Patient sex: M
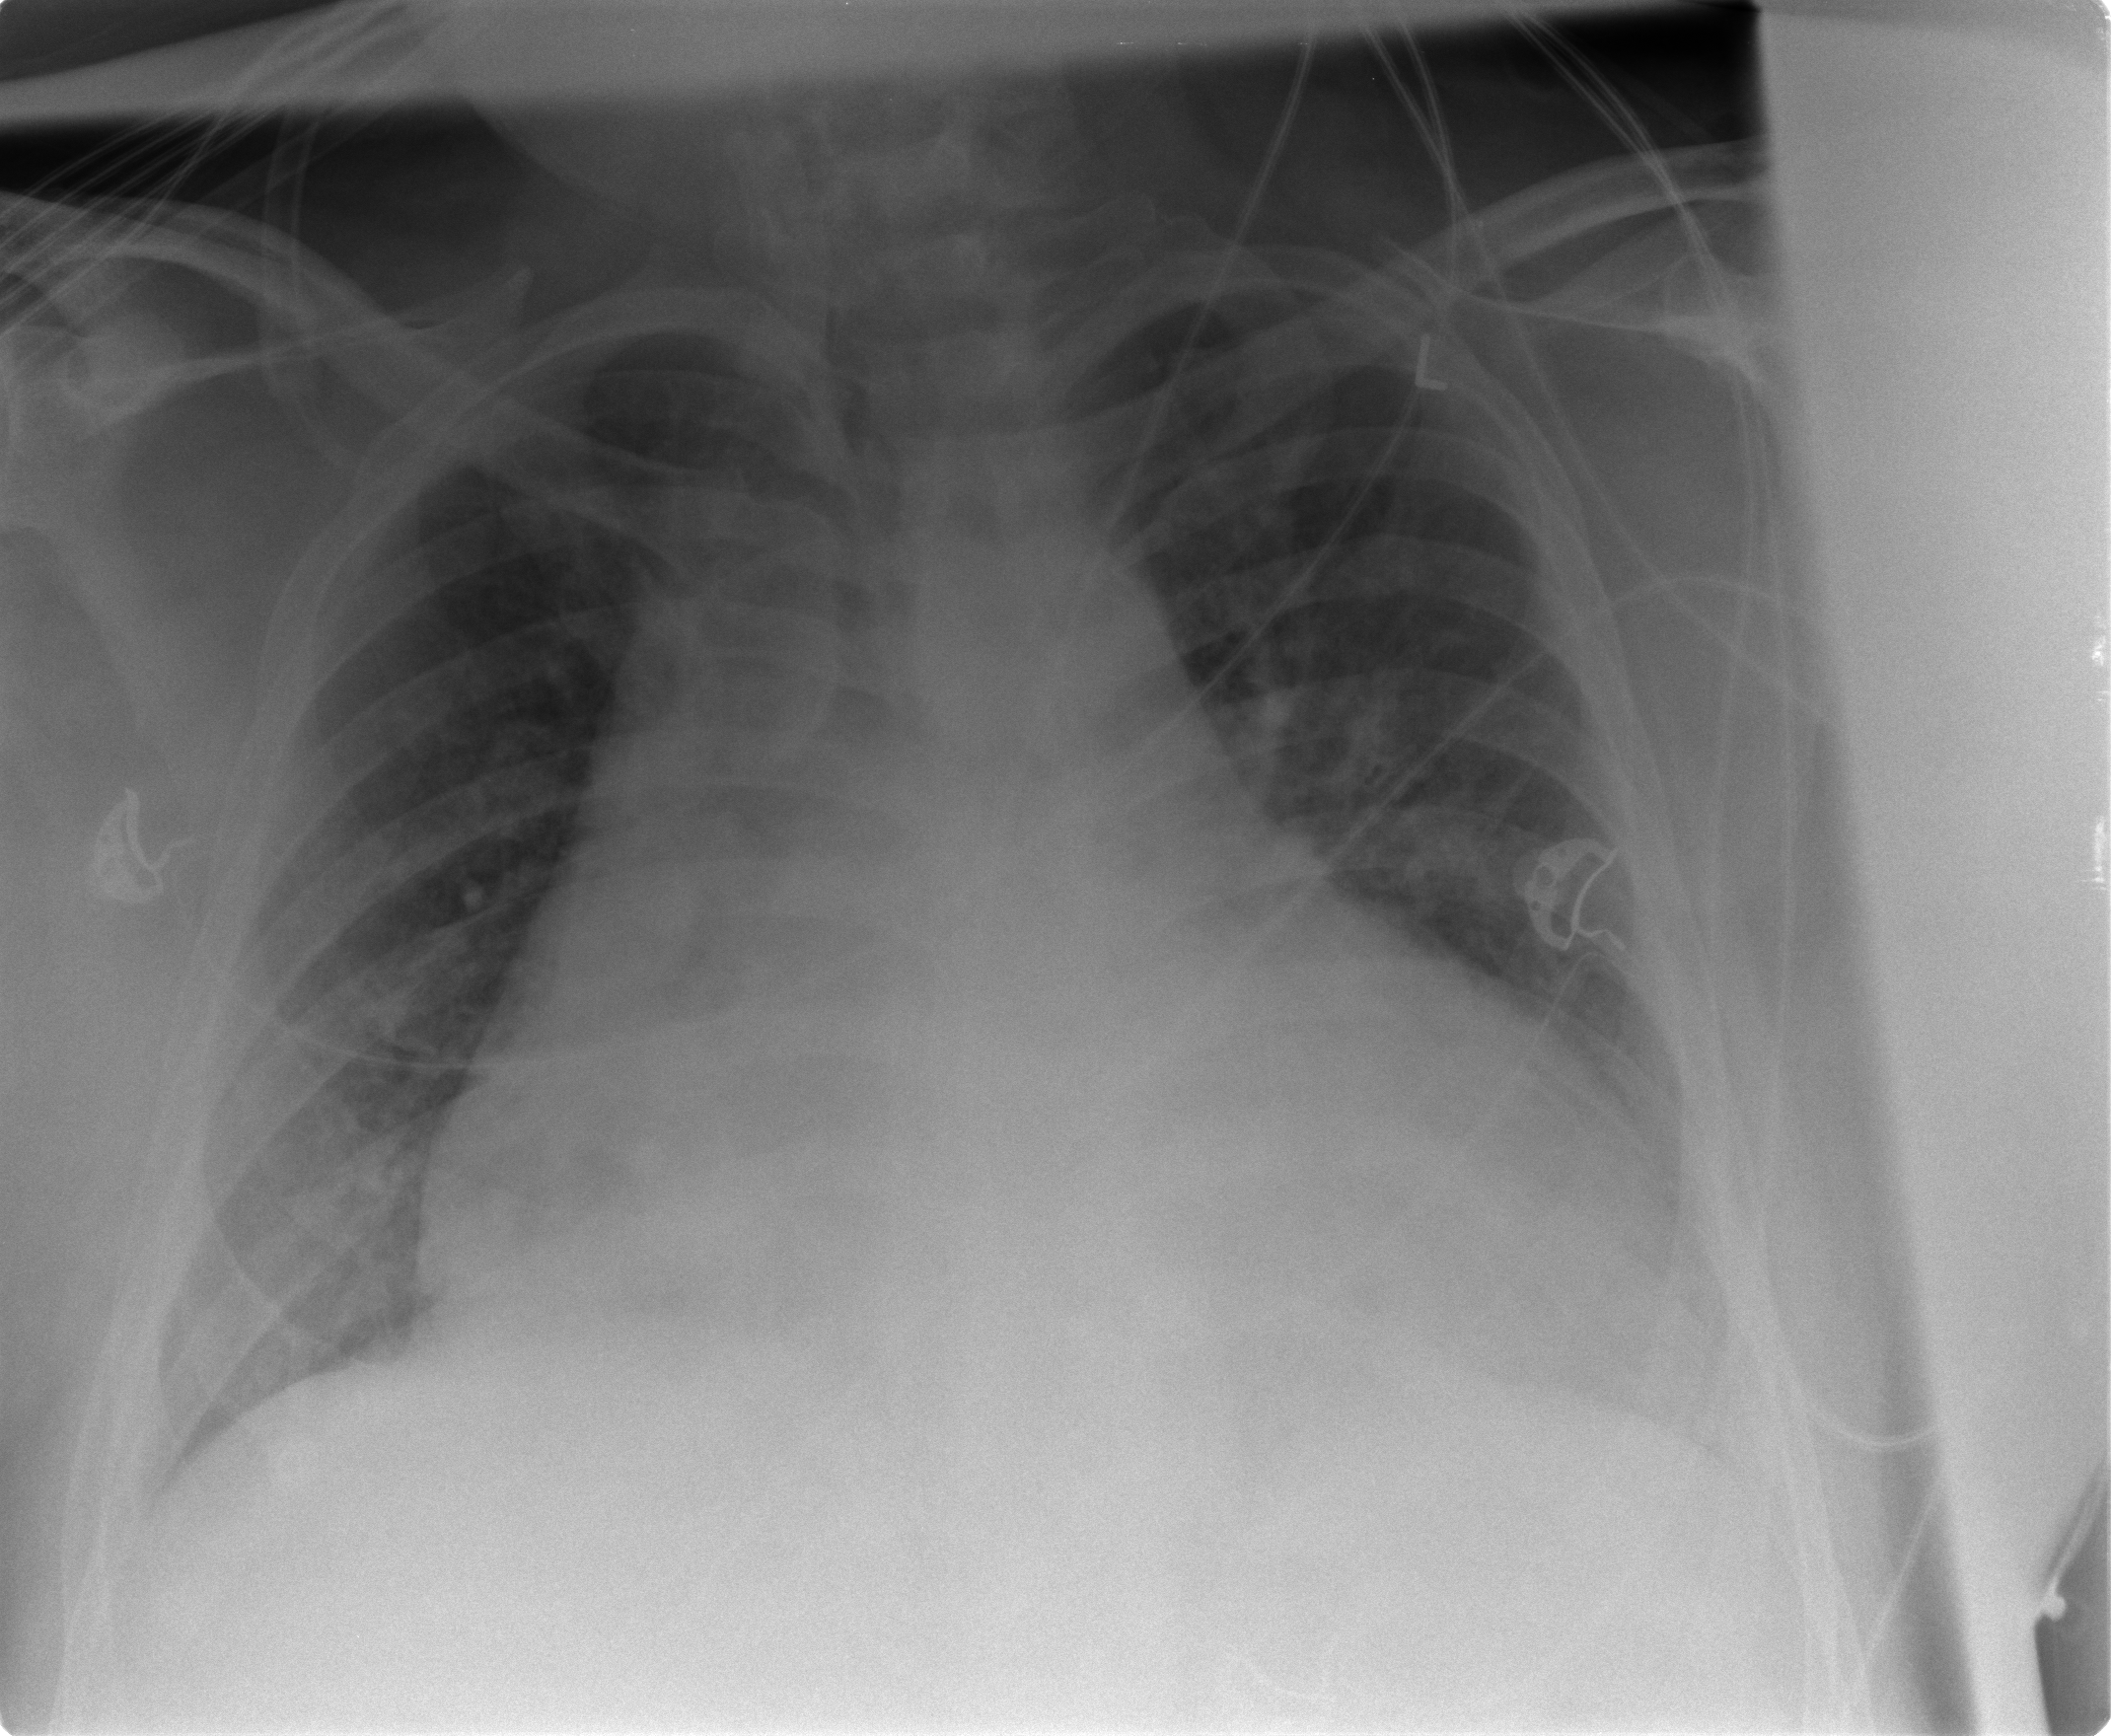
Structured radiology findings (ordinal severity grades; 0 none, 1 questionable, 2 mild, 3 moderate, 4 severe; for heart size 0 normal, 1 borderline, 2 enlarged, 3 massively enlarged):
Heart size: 3
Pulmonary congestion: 2
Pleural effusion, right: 1
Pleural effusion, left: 2
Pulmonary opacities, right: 1
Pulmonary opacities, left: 2
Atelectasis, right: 1
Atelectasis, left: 1